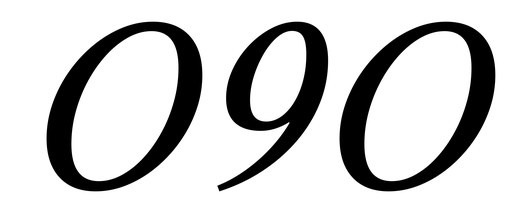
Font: LibreCaslonText-Italic_Italic